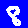
Digit: 8